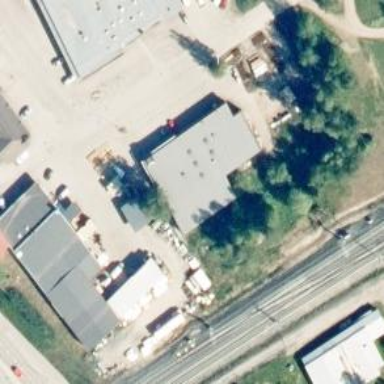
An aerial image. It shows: Retail building.